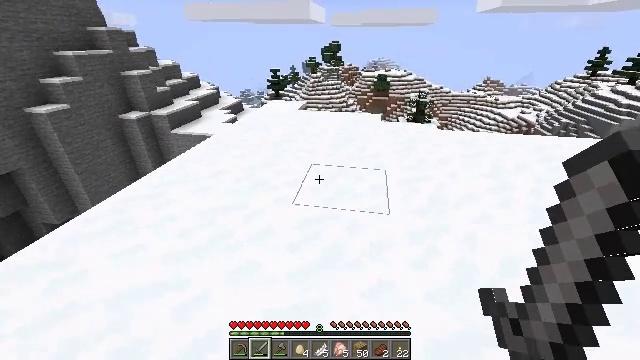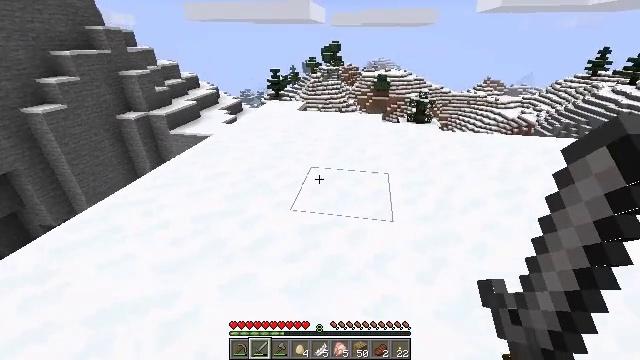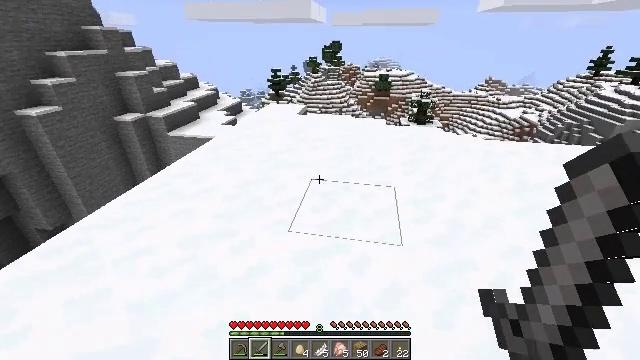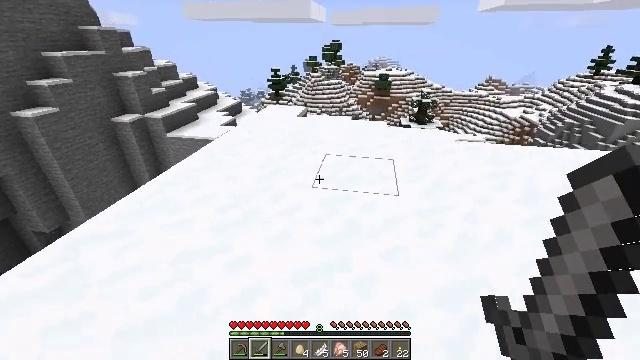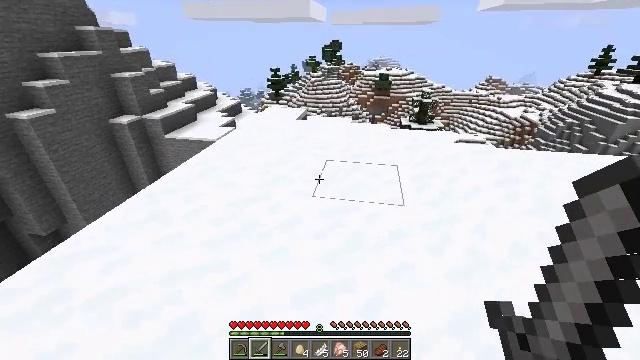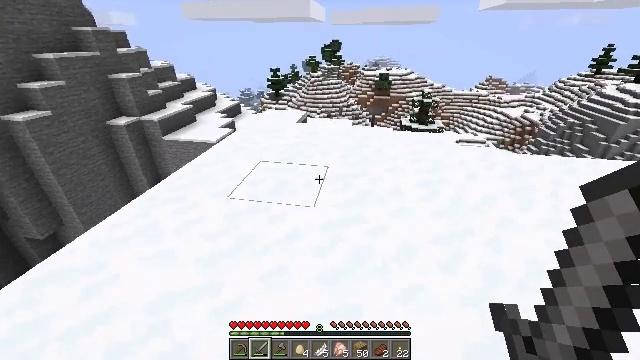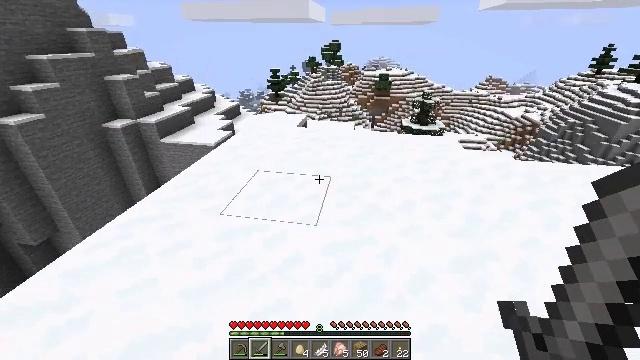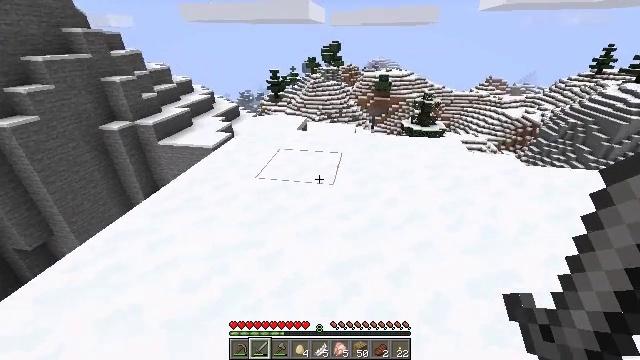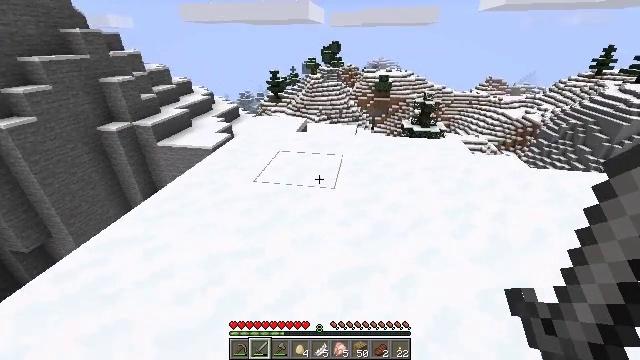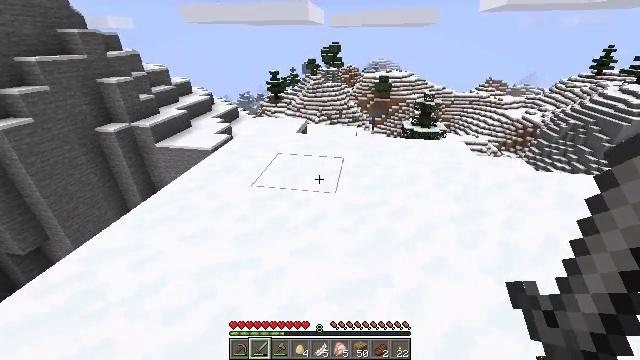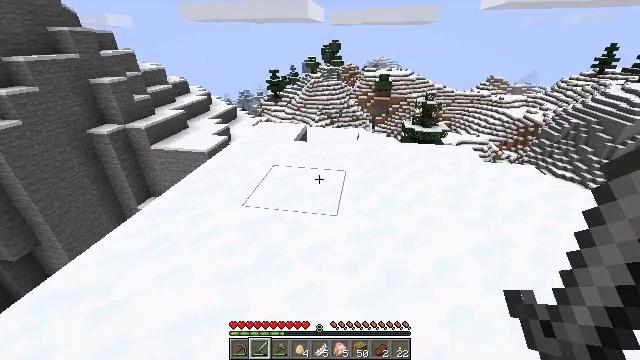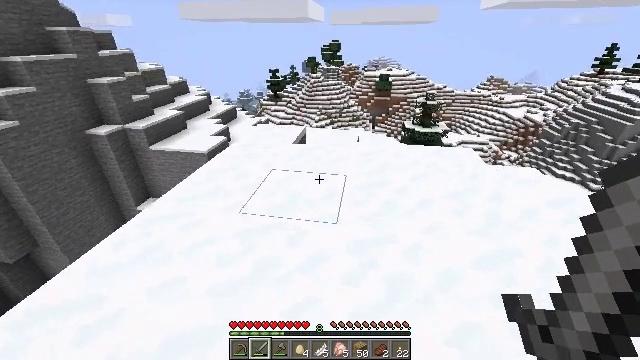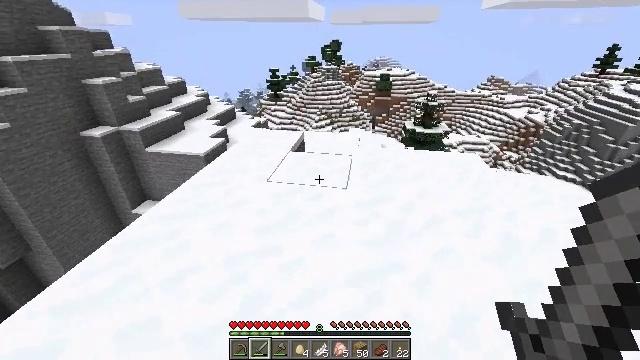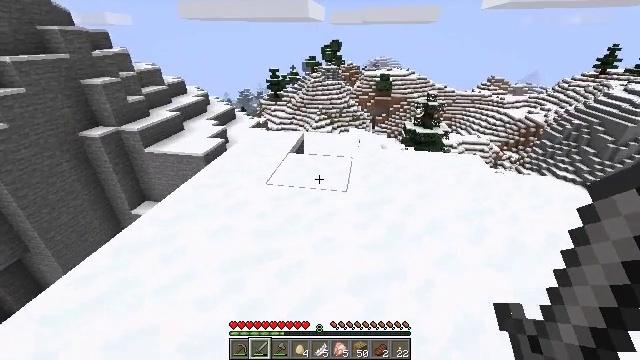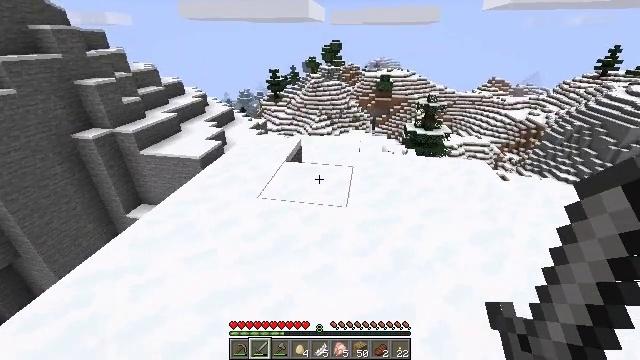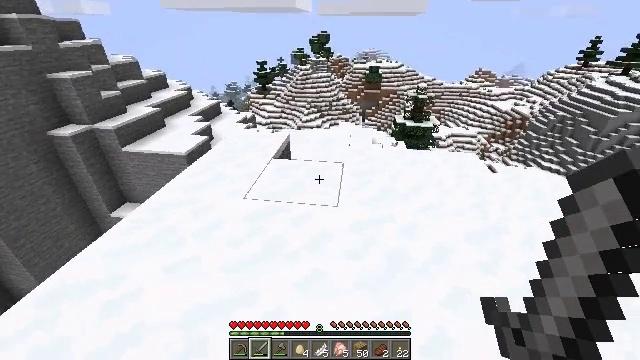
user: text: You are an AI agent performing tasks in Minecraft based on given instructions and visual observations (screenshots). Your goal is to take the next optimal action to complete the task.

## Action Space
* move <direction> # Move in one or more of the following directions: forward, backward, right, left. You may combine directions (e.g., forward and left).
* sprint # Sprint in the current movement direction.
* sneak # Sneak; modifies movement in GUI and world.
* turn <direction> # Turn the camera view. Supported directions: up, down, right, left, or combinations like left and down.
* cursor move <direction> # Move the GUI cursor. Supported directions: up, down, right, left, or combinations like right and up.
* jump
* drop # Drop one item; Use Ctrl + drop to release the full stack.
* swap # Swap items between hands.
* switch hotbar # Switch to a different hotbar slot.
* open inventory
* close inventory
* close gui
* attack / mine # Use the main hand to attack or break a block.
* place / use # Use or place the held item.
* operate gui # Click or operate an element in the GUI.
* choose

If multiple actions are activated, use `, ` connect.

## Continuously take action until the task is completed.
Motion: motion action
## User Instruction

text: Combat the chicken.
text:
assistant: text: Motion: move forward
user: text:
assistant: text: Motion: move forward
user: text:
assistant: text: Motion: move forward
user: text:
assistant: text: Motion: move forward
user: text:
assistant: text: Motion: move forward
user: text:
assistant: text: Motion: move forward
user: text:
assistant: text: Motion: move forward
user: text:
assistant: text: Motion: move forward
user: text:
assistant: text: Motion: move forward
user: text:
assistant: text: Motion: move forward
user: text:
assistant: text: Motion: move forward
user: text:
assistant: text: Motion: move forward
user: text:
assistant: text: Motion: move forward
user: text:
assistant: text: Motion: move forward
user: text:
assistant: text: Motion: move forward, turn right and down
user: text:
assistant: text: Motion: move forward, turn right and down
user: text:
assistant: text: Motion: move forward, turn right and down
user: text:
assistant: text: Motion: move forward
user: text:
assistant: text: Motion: move forward
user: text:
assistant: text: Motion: move forward
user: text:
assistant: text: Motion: move forward
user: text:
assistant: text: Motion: move forward
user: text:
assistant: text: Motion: move forward
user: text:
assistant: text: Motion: move forward
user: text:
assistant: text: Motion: move forward
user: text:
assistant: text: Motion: move forward
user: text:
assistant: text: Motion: move forward and move right
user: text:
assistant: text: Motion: move forward and move right
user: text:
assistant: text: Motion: move forward and move right
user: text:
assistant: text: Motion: move forward and move right